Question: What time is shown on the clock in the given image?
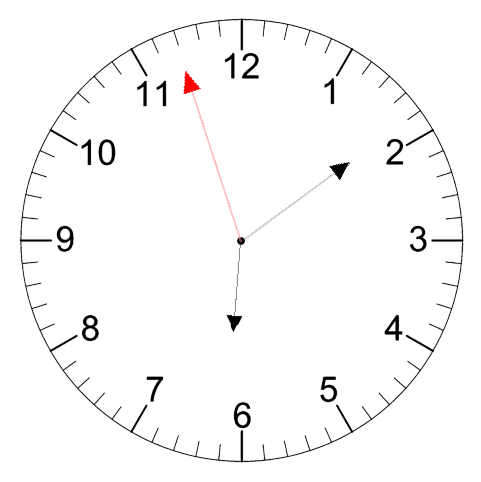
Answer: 06:08:57